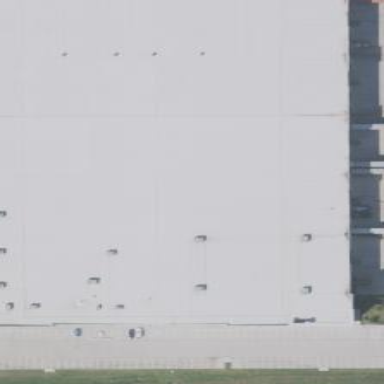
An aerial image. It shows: Industrial building.